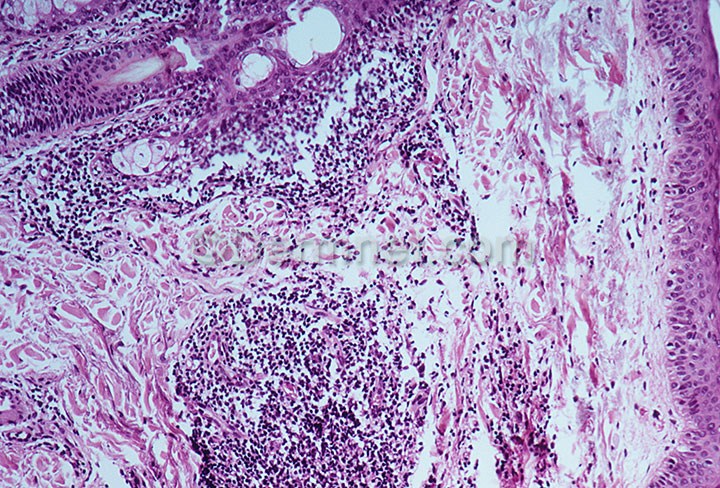
Disease: Light Diseases and Disorders of Pigmentation